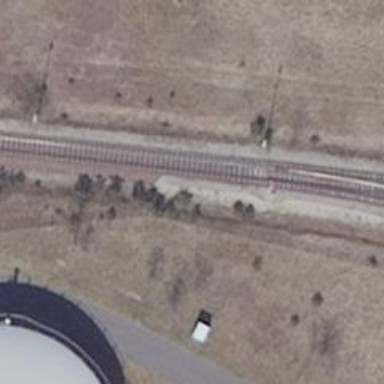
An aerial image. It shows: Railway switch.